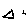
Label: triangle